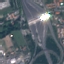
Label: Highway